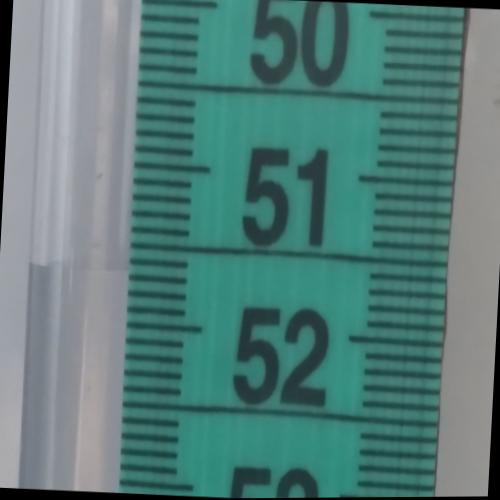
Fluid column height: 51.7 cm